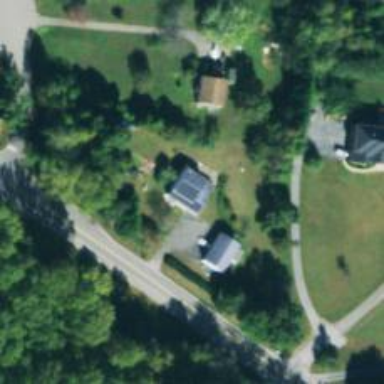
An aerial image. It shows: Simple and straightforward house.